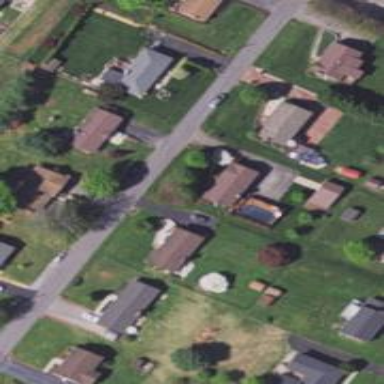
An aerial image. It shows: Neighborhood.